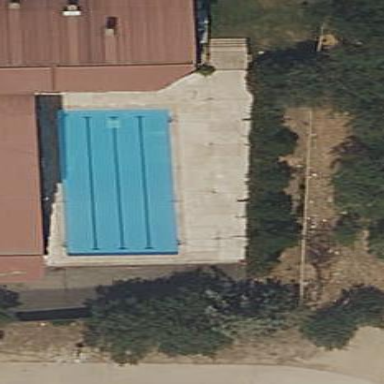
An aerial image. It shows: Swimming pool located in leisure land.